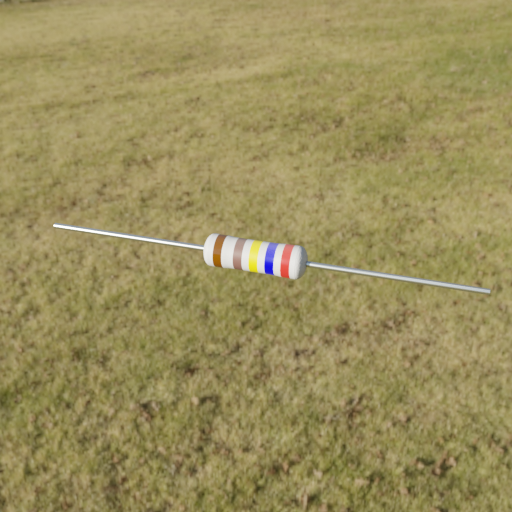
Resistor colour bands (in order): brown, brown, yellow, blue, red